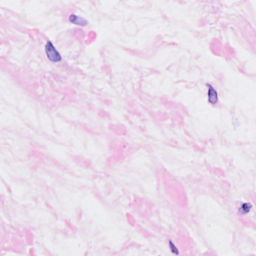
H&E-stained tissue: Breast